Aerial crown-view tile of a tropical tree (Barro Colorado Island, Panama), acquired 20250818:
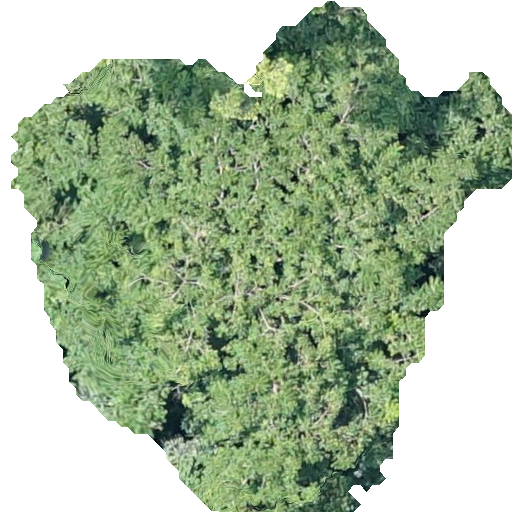
Species: Spondias mombin
GBIF accepted scientific name: Spondias mombin
Crown area: 244.575 m²